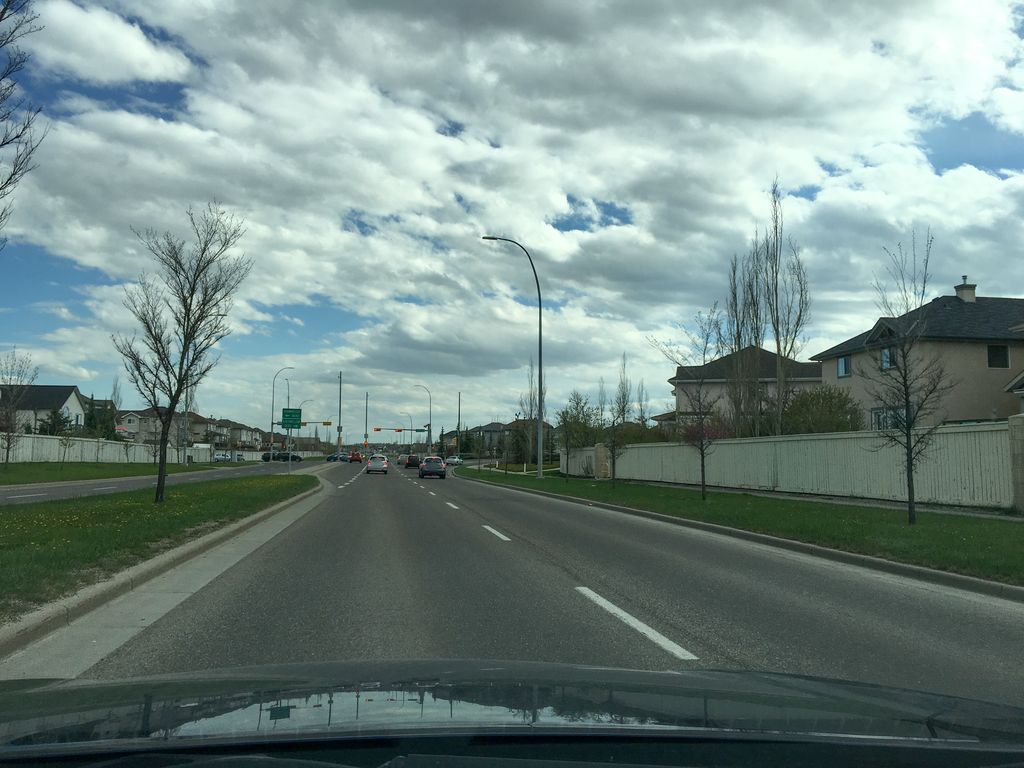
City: calgary